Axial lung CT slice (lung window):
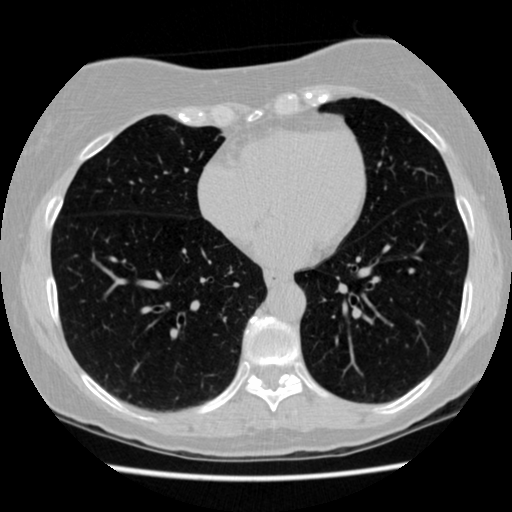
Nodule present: no